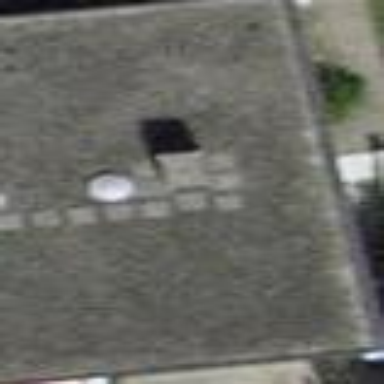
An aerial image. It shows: Building with flat roof.